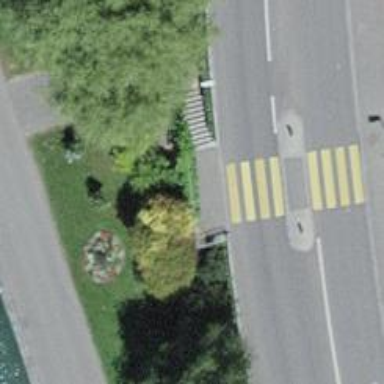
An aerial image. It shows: Steps with asphalt surface.